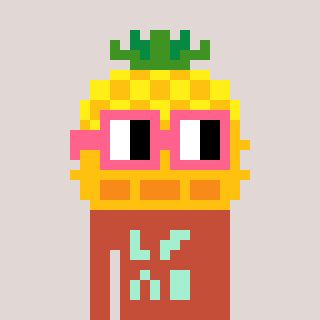
a pixel art character with square pink glasses, a pineapple-shaped head and a rust-colored body on a warm background